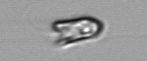
Label: Chrysochromulina_lanceolata